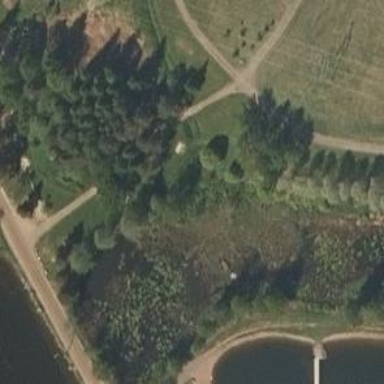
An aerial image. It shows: Disc golf tee.